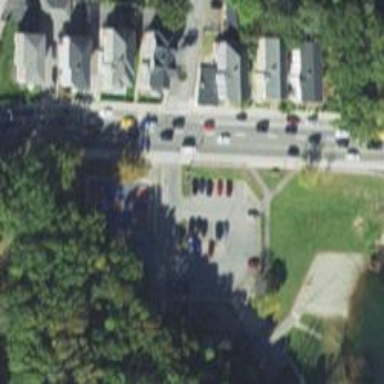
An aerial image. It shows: Footway crossing.